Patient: sex F, age 61
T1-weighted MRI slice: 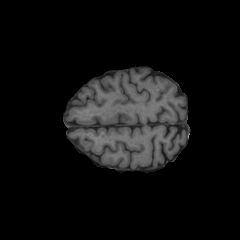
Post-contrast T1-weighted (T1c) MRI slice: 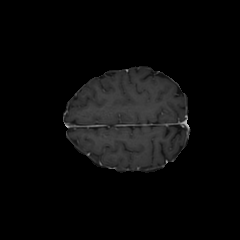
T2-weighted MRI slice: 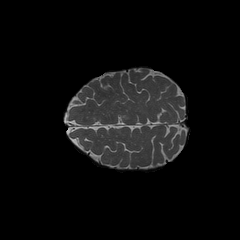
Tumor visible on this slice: no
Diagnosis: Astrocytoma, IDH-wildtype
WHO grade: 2